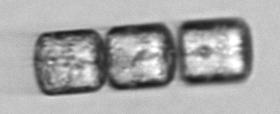
Label: Lauderia_annulata